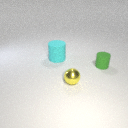
large cyan rubber cylinder to the left of small yellow metal sphere